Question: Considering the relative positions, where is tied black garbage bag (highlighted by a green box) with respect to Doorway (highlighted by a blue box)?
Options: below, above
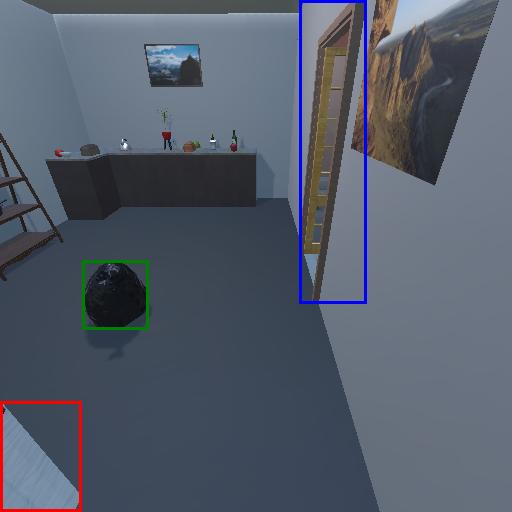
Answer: below